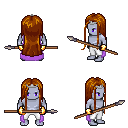
a pixel art fantasy rpg character, male body template, dark elf, purple skin, lavender cape, white pants, brunette extra-long hairstyle, silver tiara, gold gloves, spear, four views (front, back, left, right), 2x2 character sprite sheet, small pixel art, hard edges, no anti-aliasing